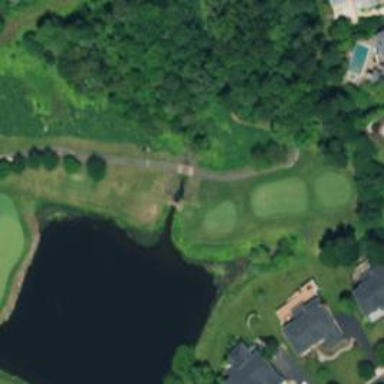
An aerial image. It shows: Service road that includes bridge over golf cart path.